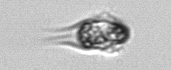
Label: Mesodinium